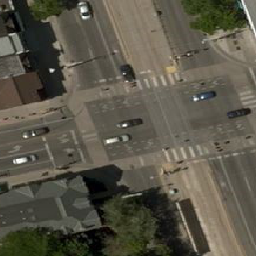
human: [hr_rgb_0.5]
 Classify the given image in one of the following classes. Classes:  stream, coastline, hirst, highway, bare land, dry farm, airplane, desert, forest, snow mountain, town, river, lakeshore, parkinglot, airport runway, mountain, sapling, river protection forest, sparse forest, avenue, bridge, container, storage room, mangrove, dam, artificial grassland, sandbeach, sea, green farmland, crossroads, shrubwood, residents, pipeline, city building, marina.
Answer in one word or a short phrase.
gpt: crossroads